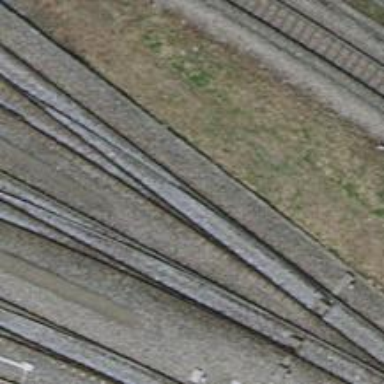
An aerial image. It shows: Railway switch.